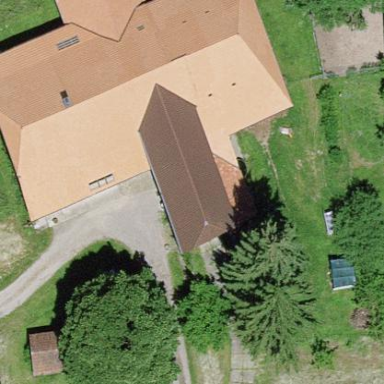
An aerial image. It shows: Farm building.